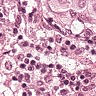
Metastatic tissue present: yes